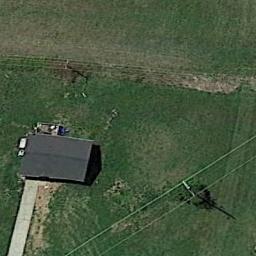
Label: residential